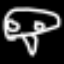
Label: mushroom